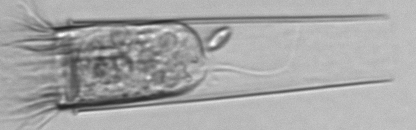
Label: Eutintinnus